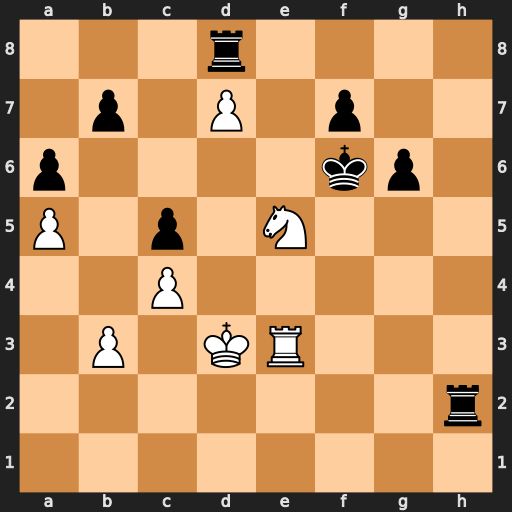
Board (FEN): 3r4/1p1P1p2/p4kp1/P1p1N3/2P5/1P1KR3/7r/8
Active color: w
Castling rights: -
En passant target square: -
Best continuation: Ng4+ Kg7 Nxh2